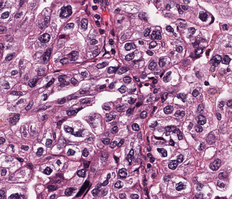
Tumor epithelial tissue: yes
Tumor-associated stroma tissue: no
Normal tissue: no